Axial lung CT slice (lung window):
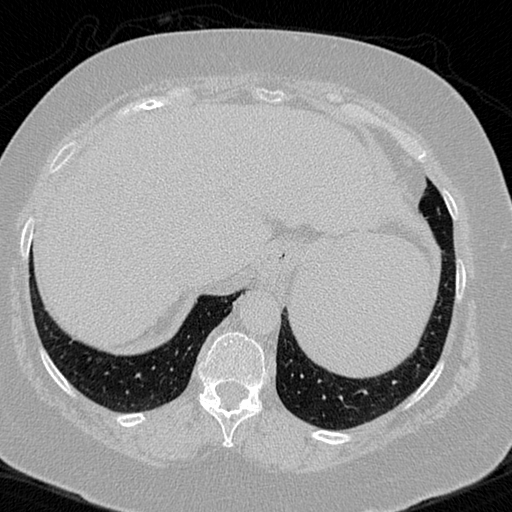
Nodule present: no